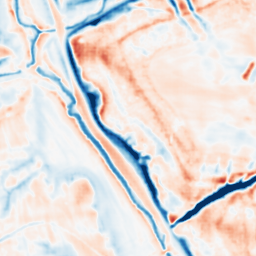
Category: multiscale
Decomposition family: dog_multiscale
Decomposition parameters: sigma_ratio: 1.6
n_scales: 4
base_sigma: 1
Upsampling method: sinc_blackman
Upsampling parameters: scale: 4
kernel_size: 8
Upsampling scale: 4